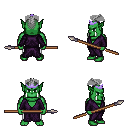
a pixel art fantasy rpg character, male body template, orc, green skin, purple robe, white pants, gray short mohawk hairstyle, purple tiara, spear, four views (front, back, left, right), 2x2 character sprite sheet, small pixel art, hard edges, no anti-aliasing